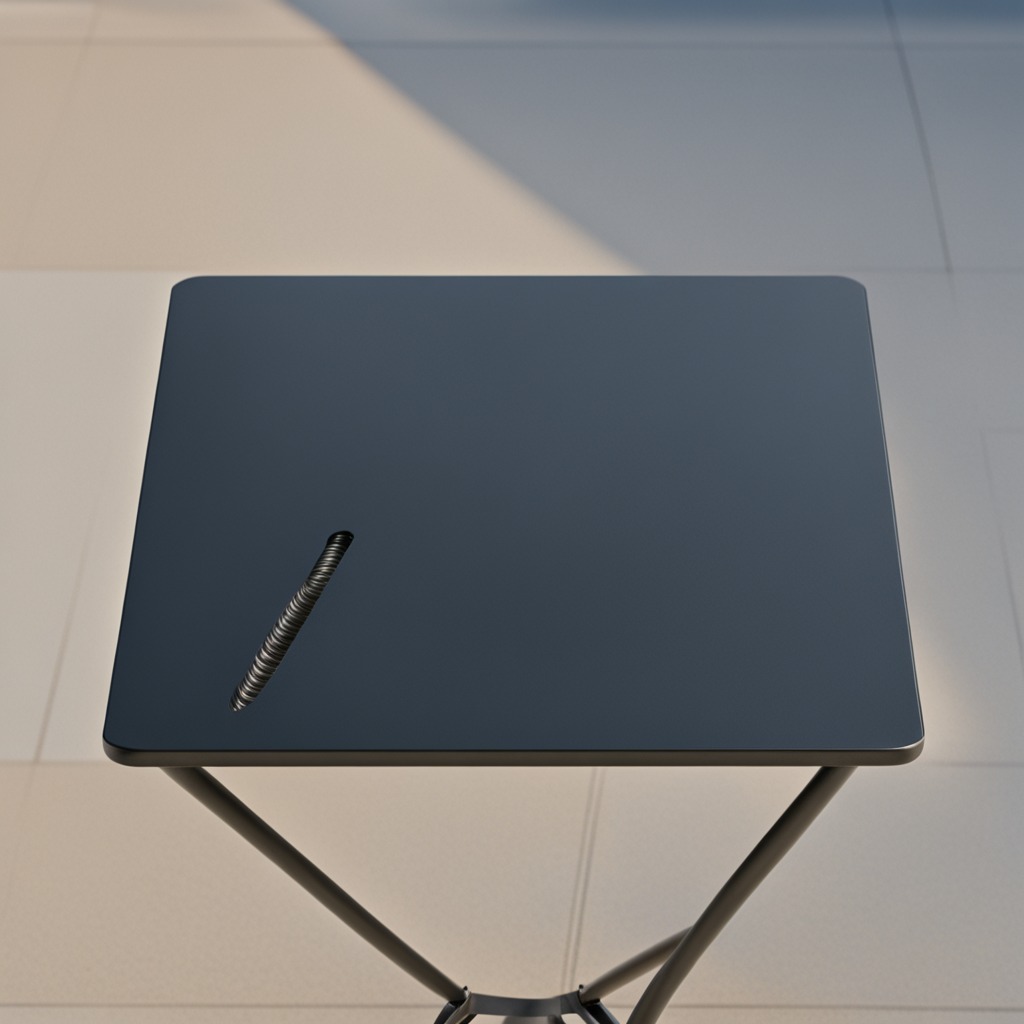
A coiled metal spring is lying on the table.